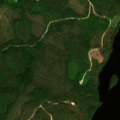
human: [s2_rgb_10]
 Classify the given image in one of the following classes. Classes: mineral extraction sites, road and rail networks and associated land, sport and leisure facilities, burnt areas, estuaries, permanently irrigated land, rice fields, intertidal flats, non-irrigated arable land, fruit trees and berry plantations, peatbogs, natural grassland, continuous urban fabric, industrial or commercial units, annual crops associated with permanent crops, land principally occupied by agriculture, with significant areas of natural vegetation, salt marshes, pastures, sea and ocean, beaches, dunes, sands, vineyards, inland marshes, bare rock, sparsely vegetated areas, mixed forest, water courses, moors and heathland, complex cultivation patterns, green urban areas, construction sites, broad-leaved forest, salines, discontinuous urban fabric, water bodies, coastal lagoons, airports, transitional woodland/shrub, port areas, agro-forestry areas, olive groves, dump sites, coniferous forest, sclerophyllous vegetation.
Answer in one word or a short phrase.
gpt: coniferous forest, mixed forest, water bodies